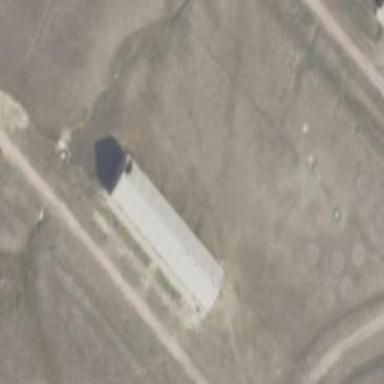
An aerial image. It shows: Farm auxiliary building.